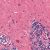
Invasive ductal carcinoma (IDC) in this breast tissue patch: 0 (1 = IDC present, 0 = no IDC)